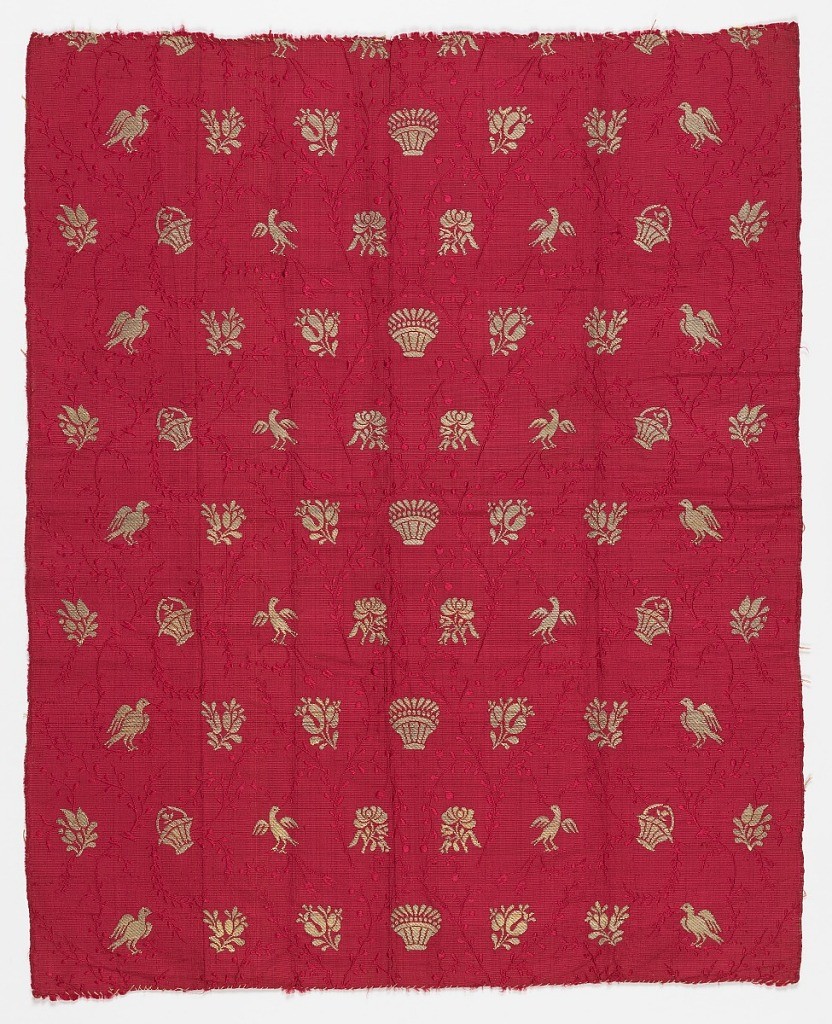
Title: Fragment
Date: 18th century
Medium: silk, metallic Technique: plain weave patterned by supplementary warp floats and supplementary weft floats
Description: Detatched motifs on ribbed red silk ground.